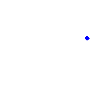
Particle: kaon